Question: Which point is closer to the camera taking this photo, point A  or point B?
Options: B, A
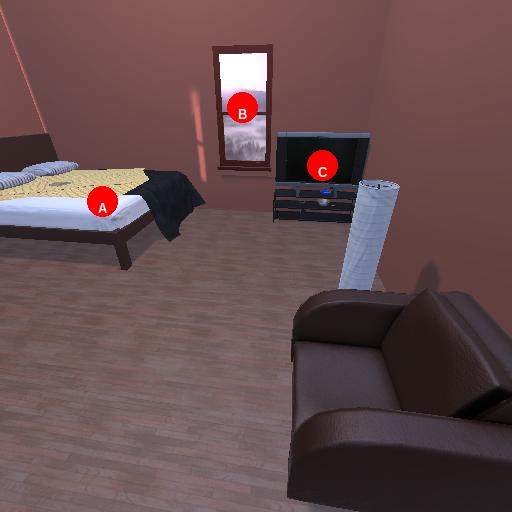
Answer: B